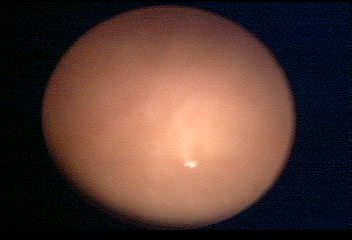
Modality: WLC
Class: Normal mucosa
Bladder cancer association: No